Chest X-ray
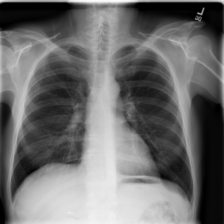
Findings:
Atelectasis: negative
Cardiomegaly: negative
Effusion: negative
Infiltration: negative
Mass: negative
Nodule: negative
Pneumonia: negative
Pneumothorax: negative
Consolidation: negative
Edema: negative
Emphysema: negative
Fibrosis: negative
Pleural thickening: negative
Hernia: negative